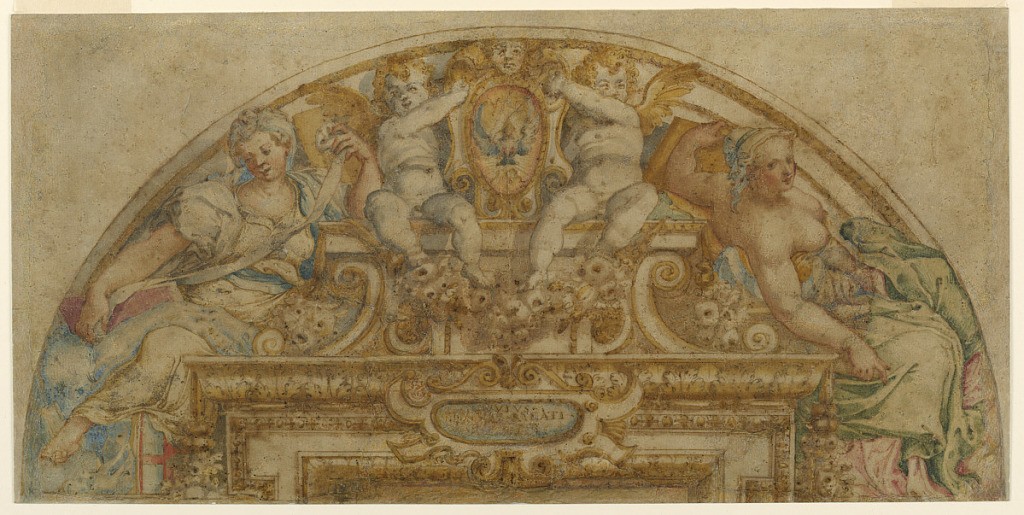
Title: Project for the top of a painted frame of an altar
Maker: Taddeo Zuccaro, Italian, 1529 - 1566
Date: ca. 1560
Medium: Pen and ink. Various water color washes; gold. Varnished. Pencil (added later). Paper
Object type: Drawing
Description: Two angels seated upon a socle on top of an entablature hold an escutcheon in which the dove is represented. "(C)VIVS/ (LIVORE) SANATI / (SU)MVS" (IS. c. 53, v. 5) is written on an escutcheon before the center of the entablature. Two women, probably representing sibyls, sit upon the corners.